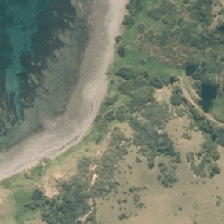
Land cover: grose_broom